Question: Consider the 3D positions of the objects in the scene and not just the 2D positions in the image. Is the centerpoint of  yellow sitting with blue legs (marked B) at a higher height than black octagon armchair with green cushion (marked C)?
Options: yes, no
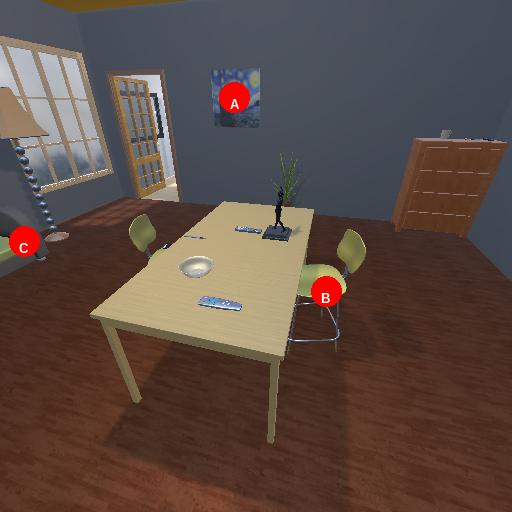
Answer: yes